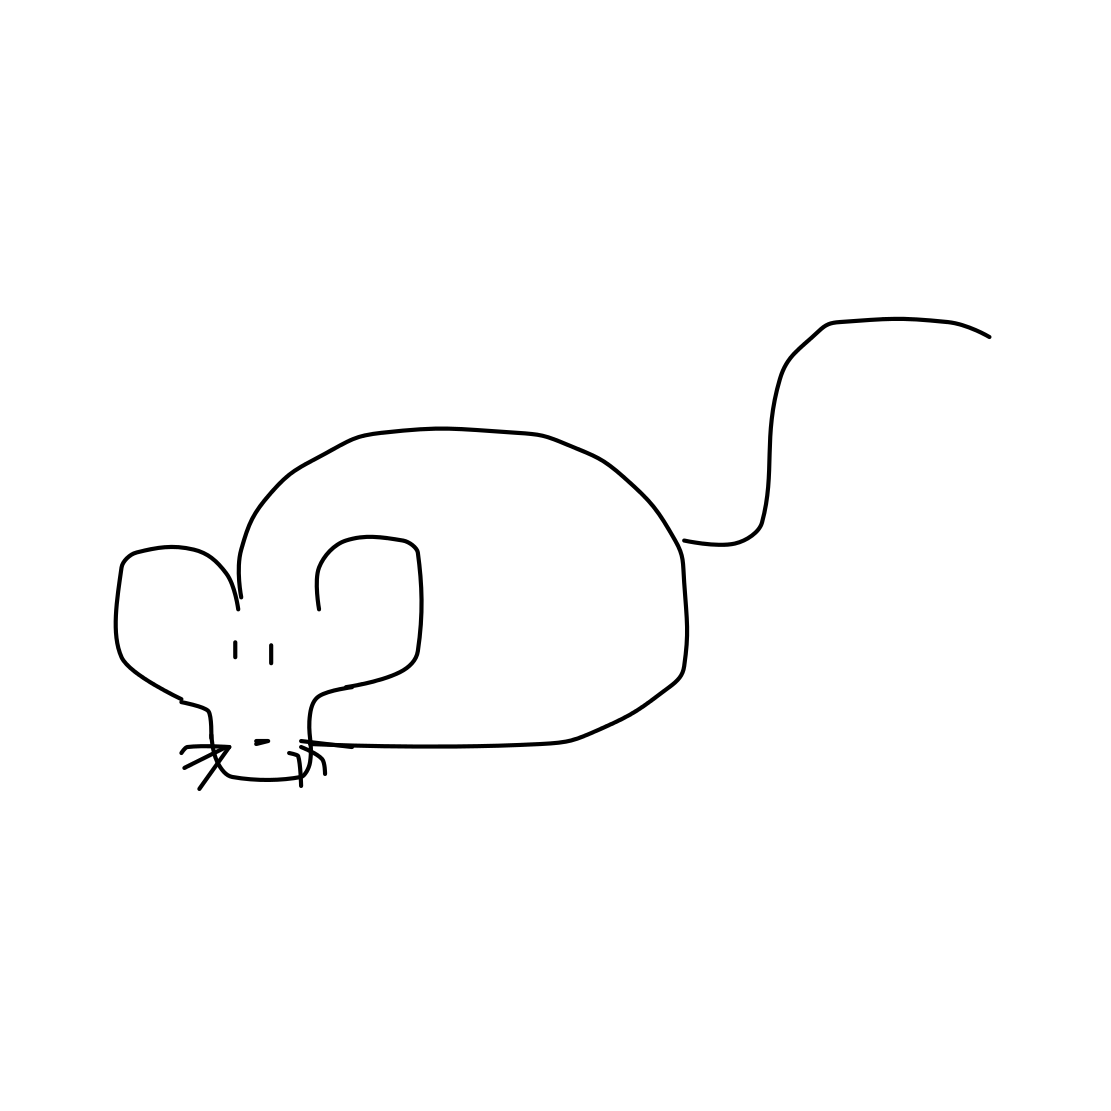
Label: mouse (animal)